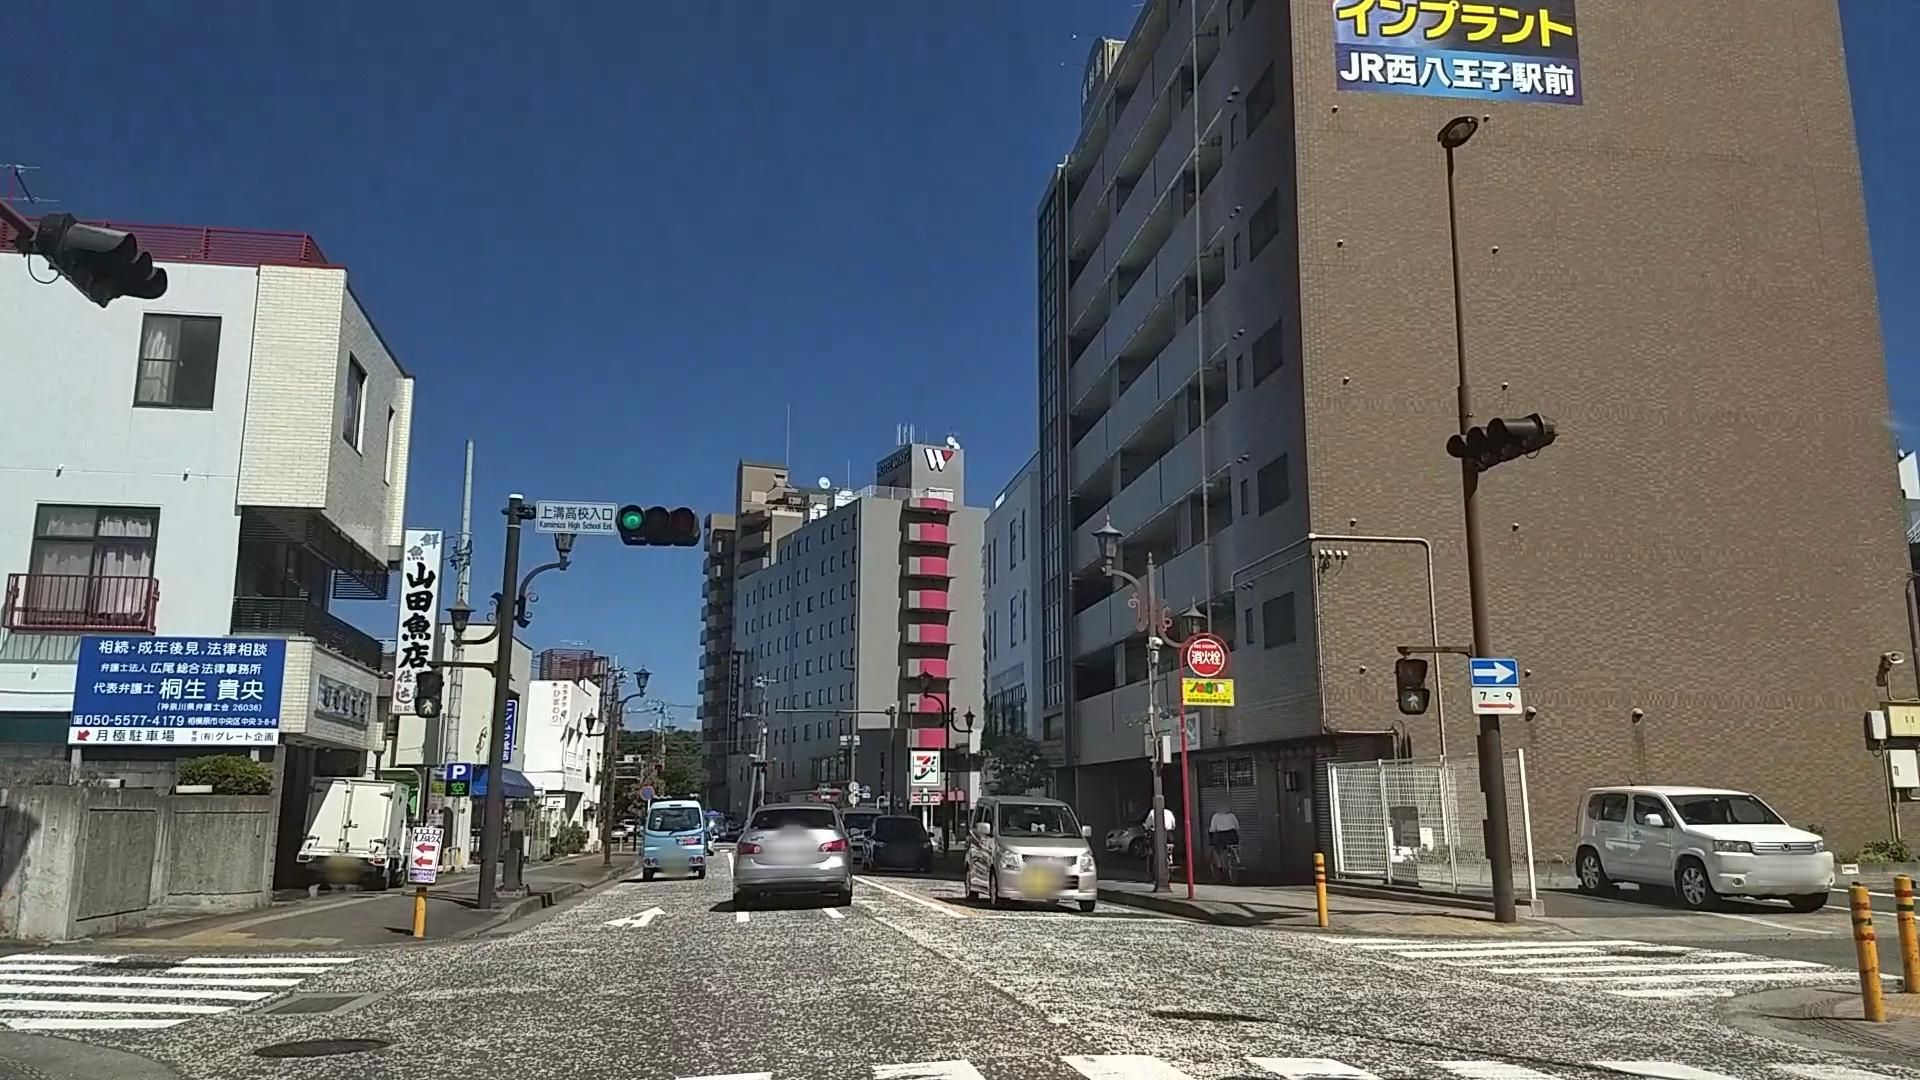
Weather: clear
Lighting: day
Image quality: good
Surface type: walking surface
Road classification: primary
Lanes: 2.0
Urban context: urban centre
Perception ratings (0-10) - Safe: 1.57, Lively: 9.34, Beautiful: 2.26, Boring: 3.52, Depressing: 4.71, Wealthy: 7.21